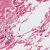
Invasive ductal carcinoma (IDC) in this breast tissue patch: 0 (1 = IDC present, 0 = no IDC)